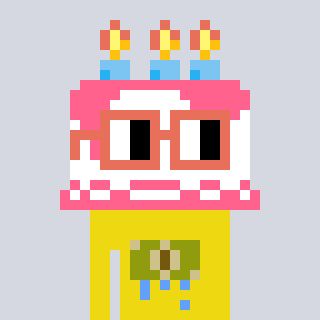
a pixel art character with square orange glasses, a cake-shaped head and a yellow-colored body on a cool background